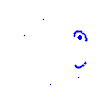
Particle: pion